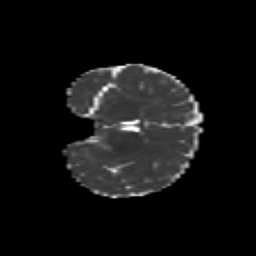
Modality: MD
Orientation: coronal
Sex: male
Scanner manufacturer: siemens
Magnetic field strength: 3 T
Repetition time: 5 s
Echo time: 0.071 s